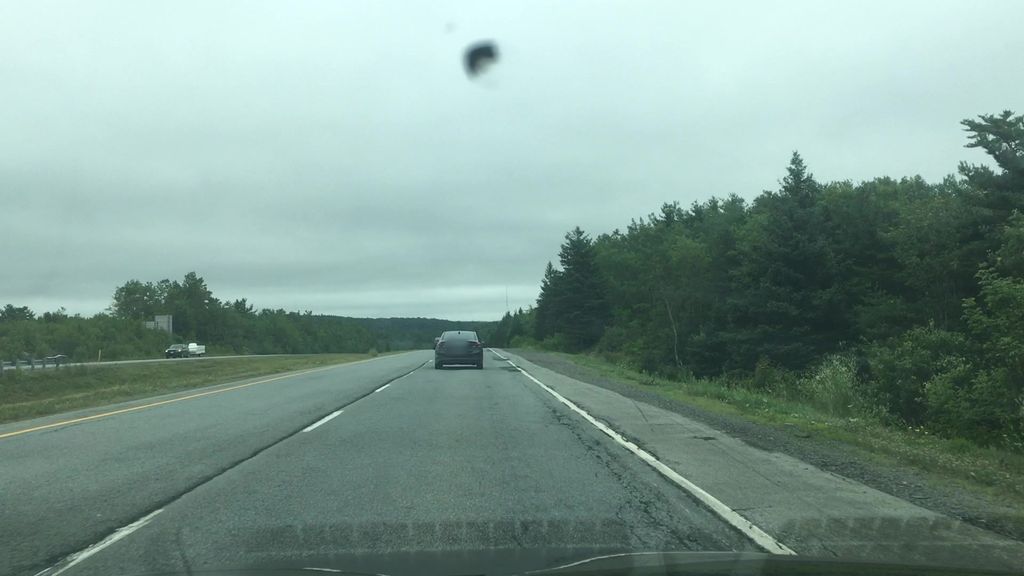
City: halifax